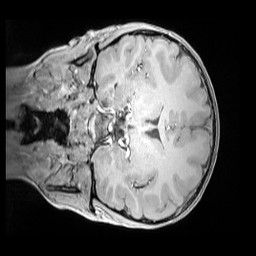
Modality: MP2RAGE
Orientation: coronal
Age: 10
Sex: male
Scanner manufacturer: siemens
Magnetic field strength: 3 T
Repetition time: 4 s
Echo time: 0.00303 s